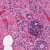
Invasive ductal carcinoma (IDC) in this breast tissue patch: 0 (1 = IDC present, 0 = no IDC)